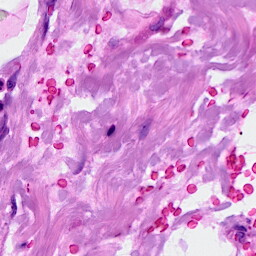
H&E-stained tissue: Breast